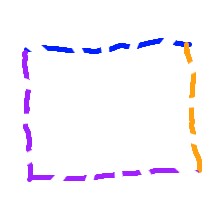
Shape: rectangle